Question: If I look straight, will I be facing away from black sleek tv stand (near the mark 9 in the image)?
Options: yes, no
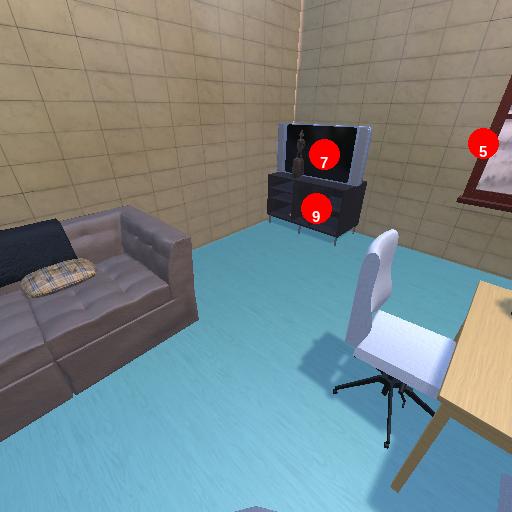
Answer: yes